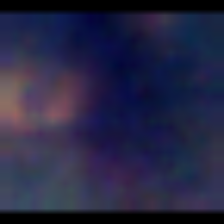
Taxon: Unknown_full_image
Group: Unknown